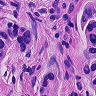
Metastatic tissue present: yes